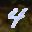
Label: 4